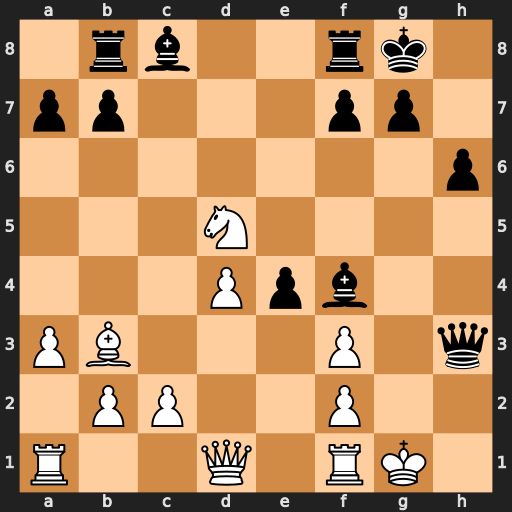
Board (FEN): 1rb2rk1/pp3pp1/7p/3N4/3Ppb2/PB3P1q/1PP2P2/R2Q1RK1
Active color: w
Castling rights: -
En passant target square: -
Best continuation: Nxf4 Qf5 Ne2 exf3 Ng3